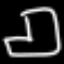
Label: chair